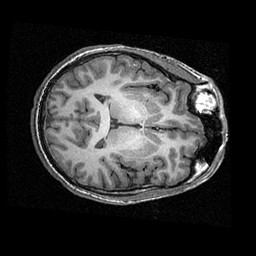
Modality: T1w
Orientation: axial
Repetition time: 0.008948 s
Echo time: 0.001784 s